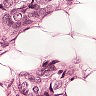
Metastatic tissue present: yes